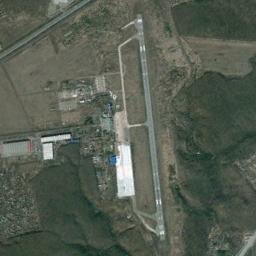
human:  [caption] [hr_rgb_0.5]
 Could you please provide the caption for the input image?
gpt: The airport is divided into two triangular areas by several runways .

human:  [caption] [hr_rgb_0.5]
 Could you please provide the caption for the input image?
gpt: An airport with two parallel runways and a white building on the lawn and the forest beside .

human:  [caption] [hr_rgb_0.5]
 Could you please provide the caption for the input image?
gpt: There is an airport in the middle of the field next to many trees .

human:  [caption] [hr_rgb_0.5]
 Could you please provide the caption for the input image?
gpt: A runway at the airport is surrounded by a green farmland with several airport houses next to the runway .

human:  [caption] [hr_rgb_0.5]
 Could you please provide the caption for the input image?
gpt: There are straight roads in the airport .